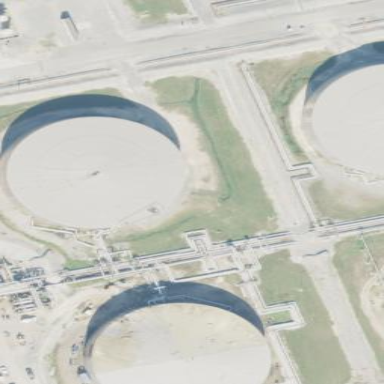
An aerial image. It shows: Storage tank which is man-made.